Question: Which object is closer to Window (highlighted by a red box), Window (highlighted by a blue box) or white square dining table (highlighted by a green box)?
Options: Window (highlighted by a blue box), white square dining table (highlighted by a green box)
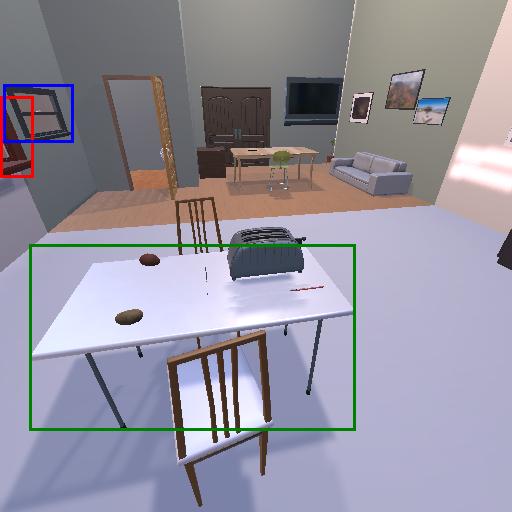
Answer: Window (highlighted by a blue box)